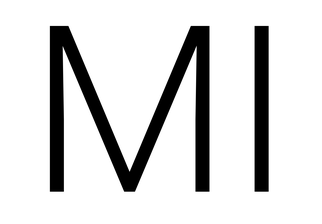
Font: Roboto_Light